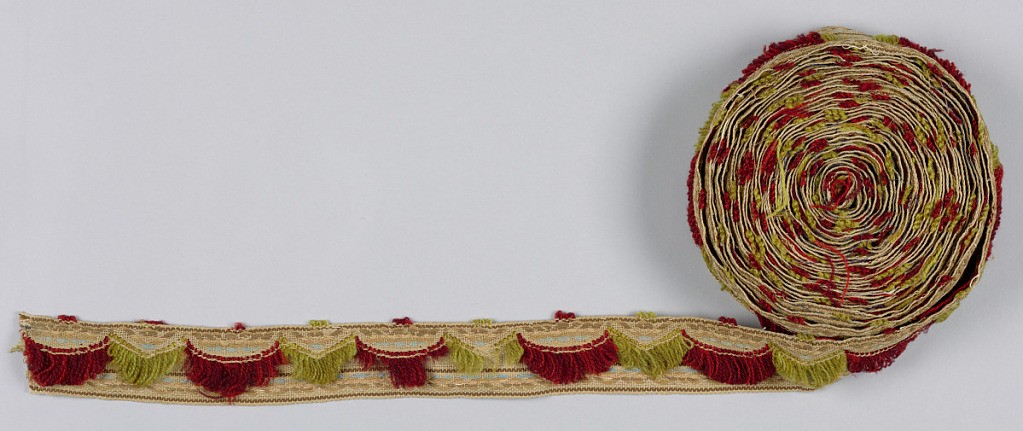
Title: Trimming
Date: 19th century
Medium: cotton, wool Technique: plain weave patterned by extra warp floats and extra weft loops for fringe
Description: Red and green wool fringed scallops on a neutral foundation with a fine light blue stripe.